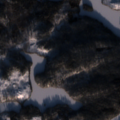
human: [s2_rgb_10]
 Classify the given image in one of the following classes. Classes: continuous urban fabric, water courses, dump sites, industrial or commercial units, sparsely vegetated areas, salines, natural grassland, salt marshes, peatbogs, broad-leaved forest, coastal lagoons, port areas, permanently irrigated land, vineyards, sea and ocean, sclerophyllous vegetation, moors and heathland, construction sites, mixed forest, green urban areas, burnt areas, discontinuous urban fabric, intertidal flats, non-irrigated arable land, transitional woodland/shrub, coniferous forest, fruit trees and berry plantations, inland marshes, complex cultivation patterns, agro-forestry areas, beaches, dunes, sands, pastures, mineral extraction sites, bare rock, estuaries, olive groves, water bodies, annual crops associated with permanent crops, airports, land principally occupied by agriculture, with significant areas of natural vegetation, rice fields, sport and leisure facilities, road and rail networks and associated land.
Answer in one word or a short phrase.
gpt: land principally occupied by agriculture, with significant areas of natural vegetation, coniferous forest, mixed forest, transitional woodland/shrub, water bodies